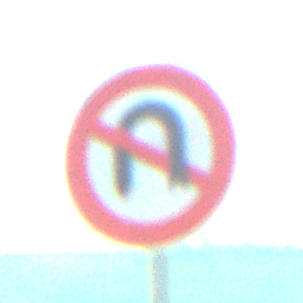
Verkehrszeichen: VerbotWenden
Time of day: MorningAfternoon
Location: Roofed (Special)
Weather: PartlyCloudy
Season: NotSpecified
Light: Natural